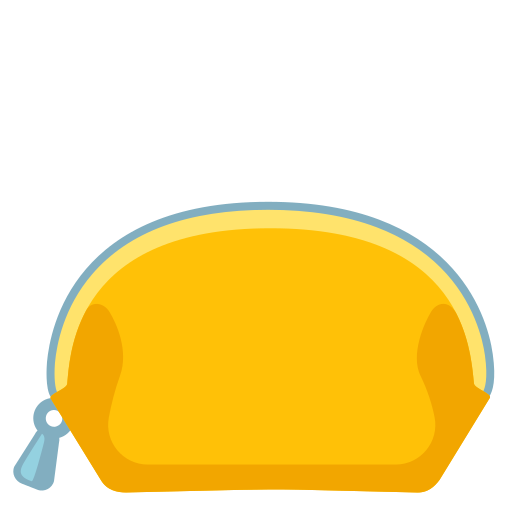
Emoji: 👝